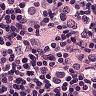
Metastatic tissue present: yes